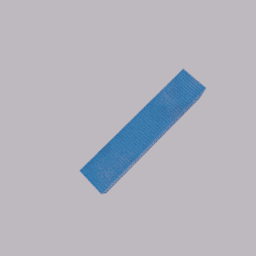
Label: tools